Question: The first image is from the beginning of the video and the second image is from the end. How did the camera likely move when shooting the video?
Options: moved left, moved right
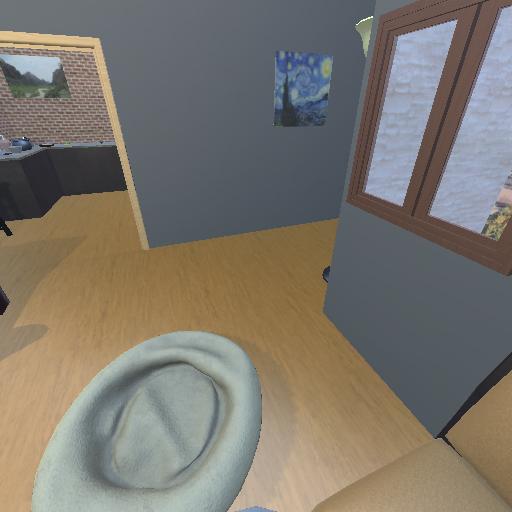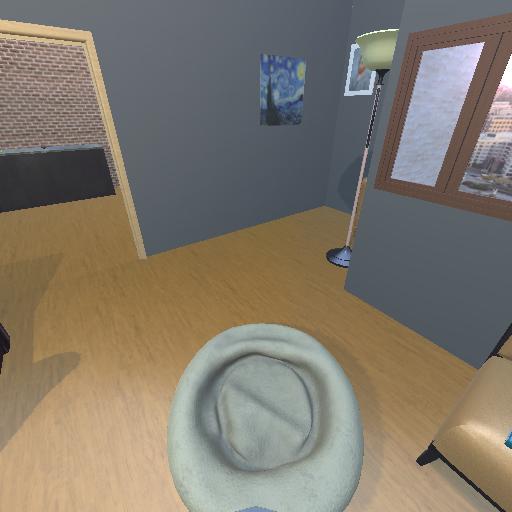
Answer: moved left